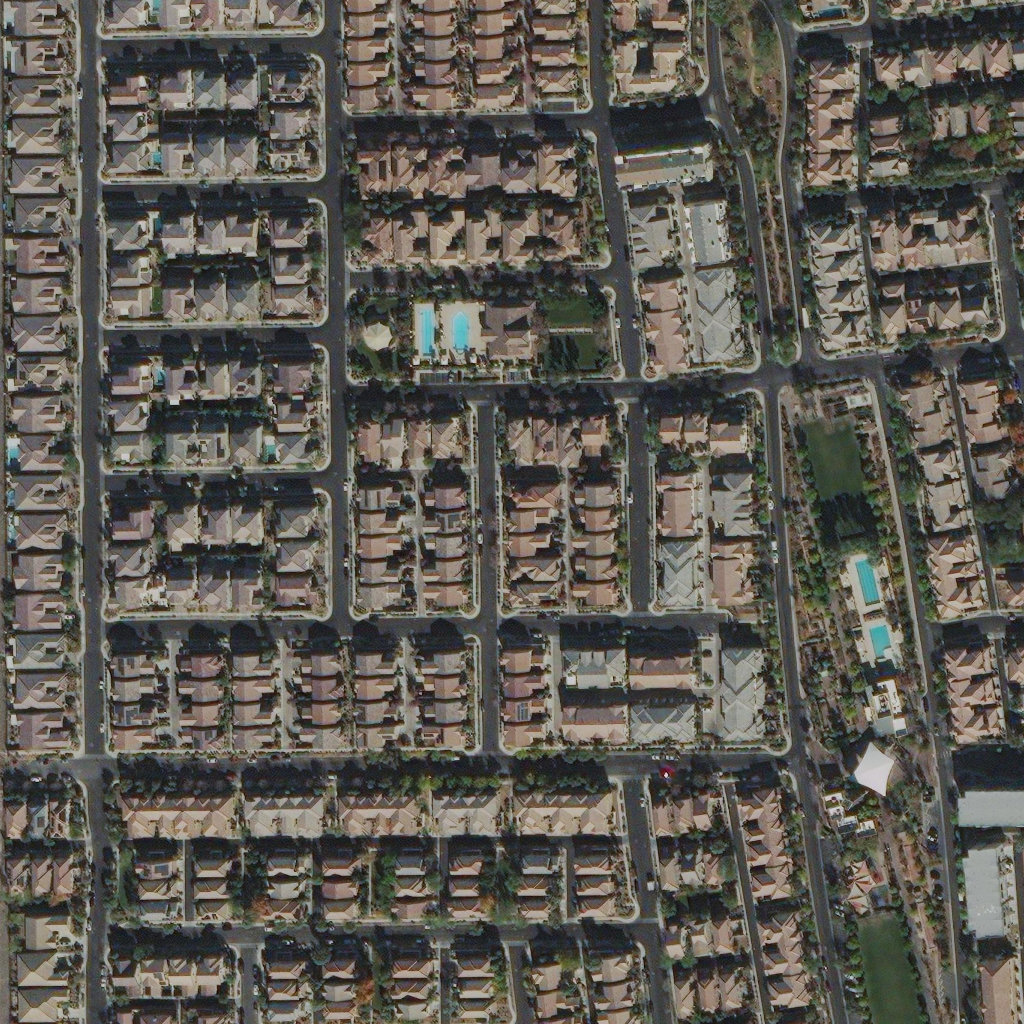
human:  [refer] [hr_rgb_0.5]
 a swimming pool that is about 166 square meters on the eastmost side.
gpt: <box>[[84, 60, 87, 64, 0]]</box>